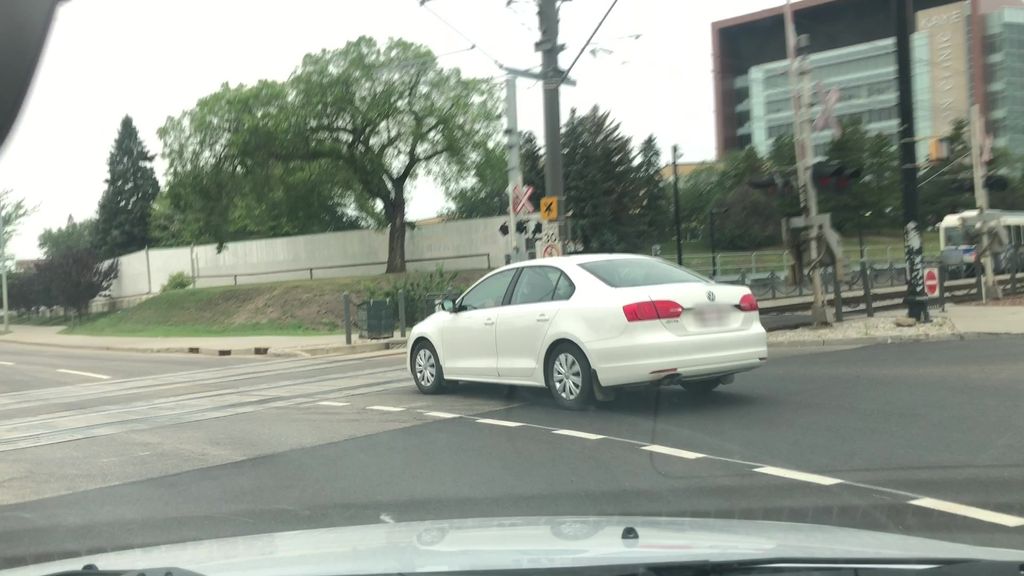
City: edmonton